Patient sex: M
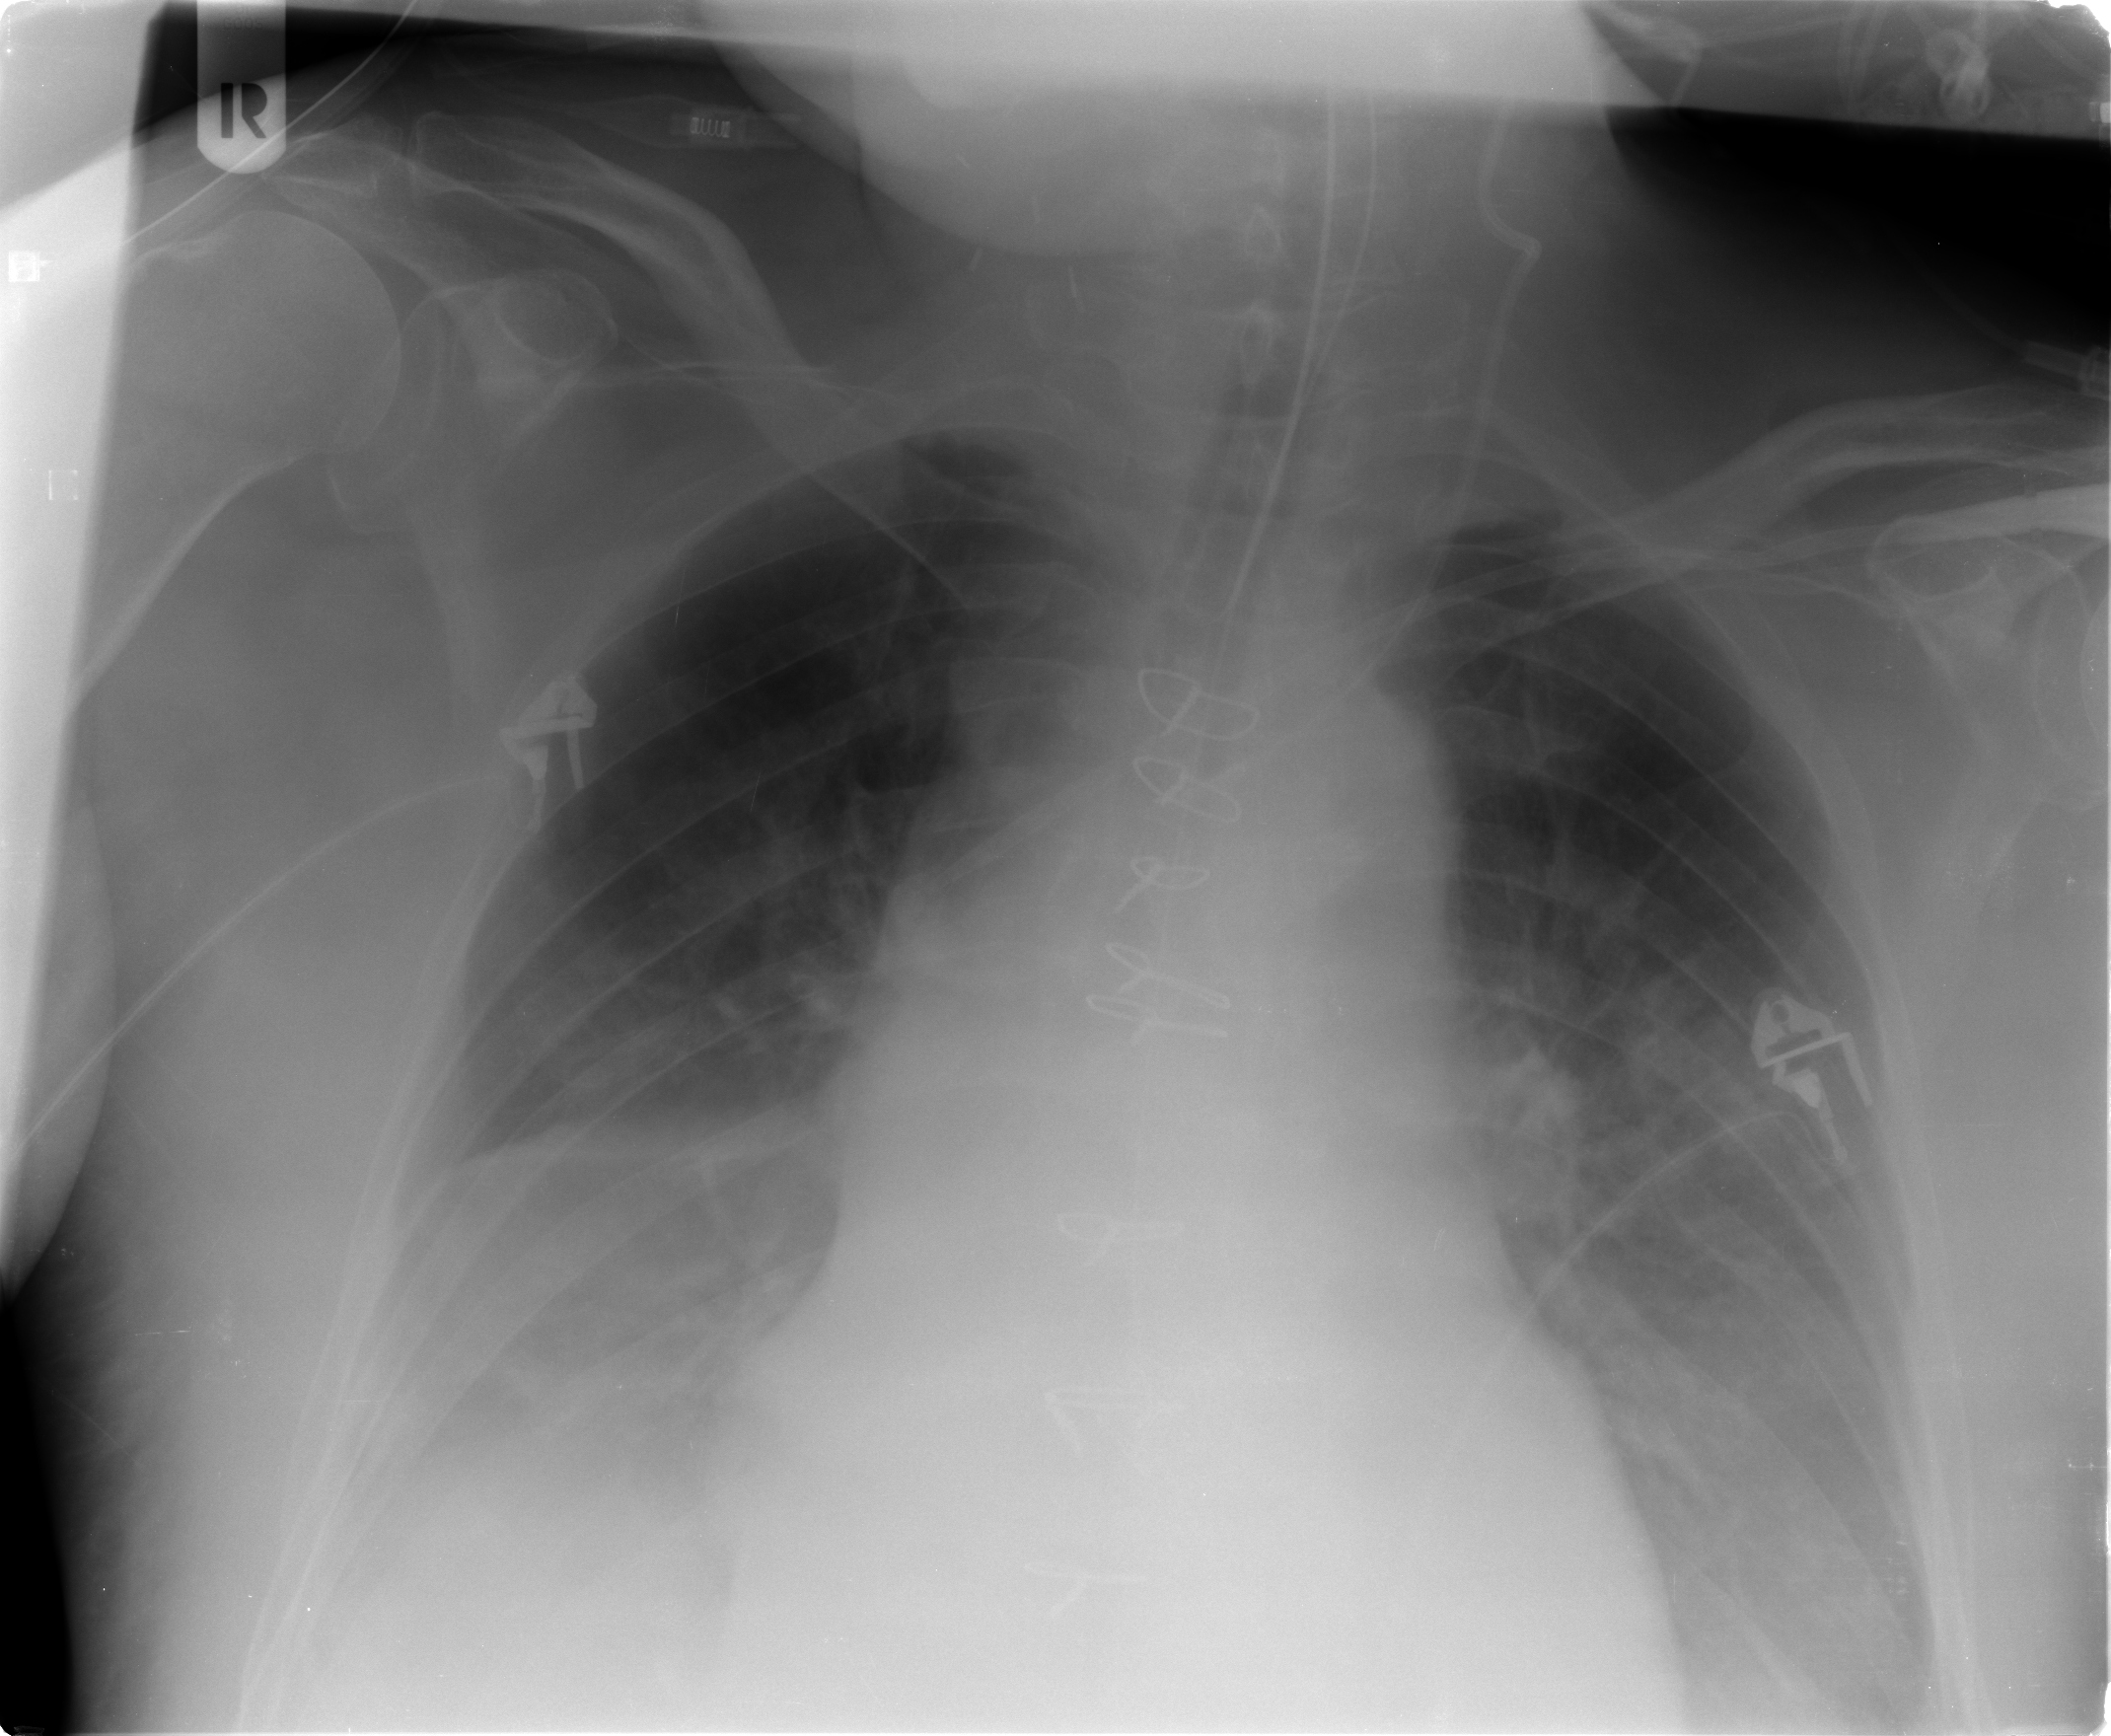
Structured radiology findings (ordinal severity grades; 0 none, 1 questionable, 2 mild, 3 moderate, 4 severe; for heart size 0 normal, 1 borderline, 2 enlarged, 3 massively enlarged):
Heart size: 2
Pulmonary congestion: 2
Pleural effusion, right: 3
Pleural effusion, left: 0
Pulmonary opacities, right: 2
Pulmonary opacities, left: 2
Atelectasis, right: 2
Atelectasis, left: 2